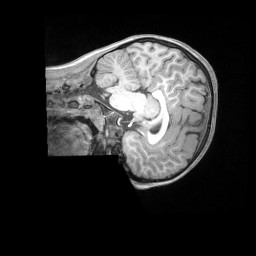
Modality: T1w
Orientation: sagittal
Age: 7
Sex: female
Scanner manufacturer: siemens
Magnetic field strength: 3 T
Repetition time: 2.53 s
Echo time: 0.00164 s